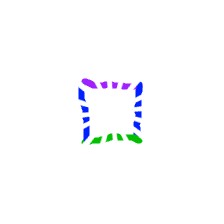
Shape: square